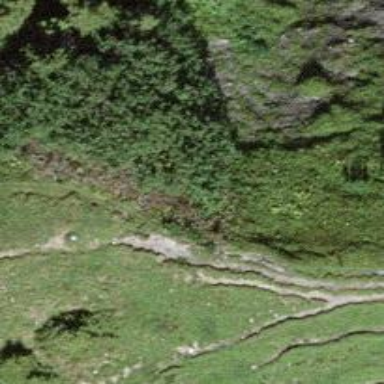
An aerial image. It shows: Path.